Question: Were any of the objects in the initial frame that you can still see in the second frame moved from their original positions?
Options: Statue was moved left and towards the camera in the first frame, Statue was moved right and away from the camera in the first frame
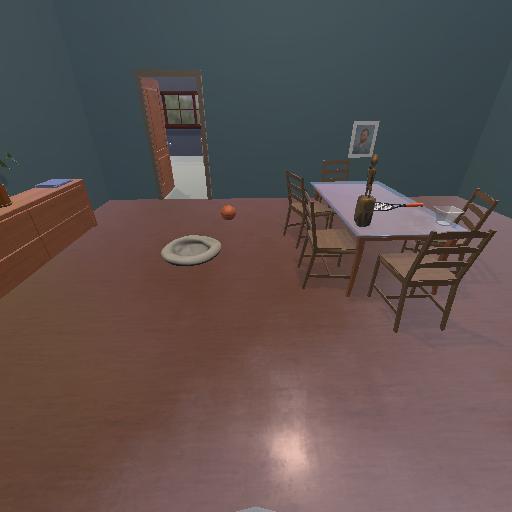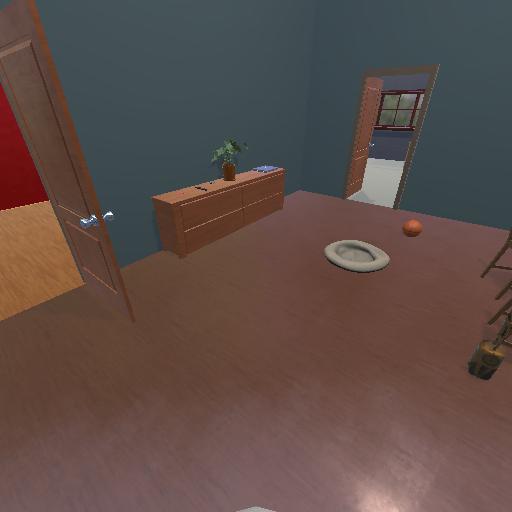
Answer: Statue was moved left and towards the camera in the first frame